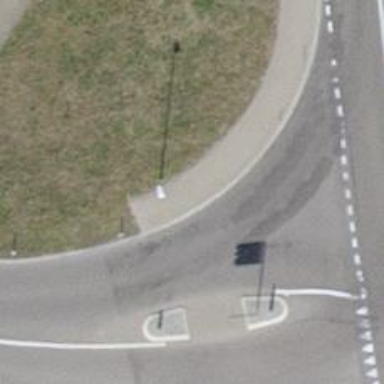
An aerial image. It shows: Kerb serving as barrier.